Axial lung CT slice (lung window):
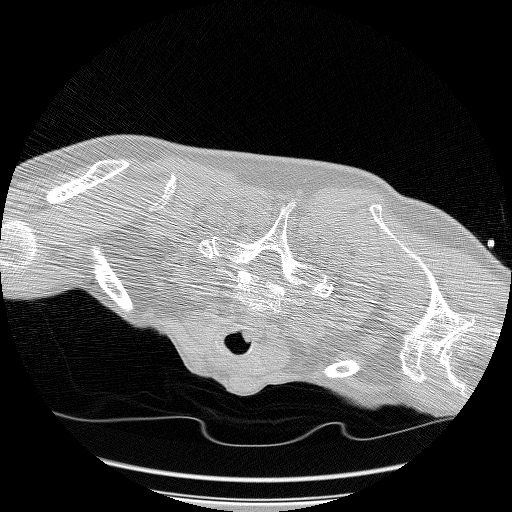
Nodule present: no